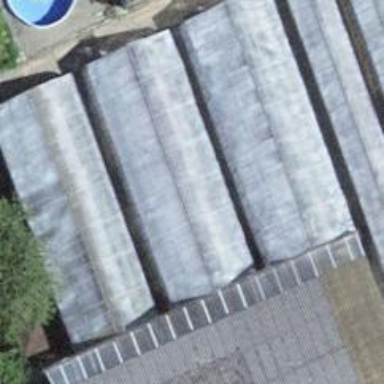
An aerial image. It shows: Greenhouse.